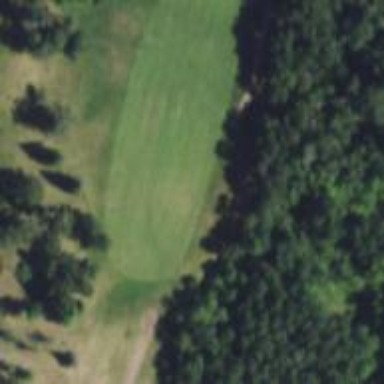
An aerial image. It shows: Golf hole.